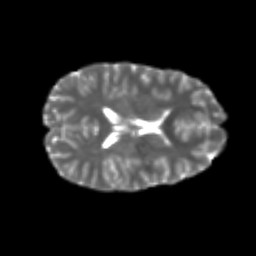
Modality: T2w
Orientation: axial
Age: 20
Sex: female
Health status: healthy
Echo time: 0.074 s